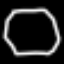
Label: octagon